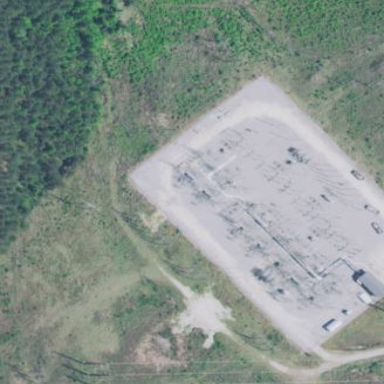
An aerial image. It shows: Substation for switching power equipment surrounded by fence.